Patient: sex F, age 31
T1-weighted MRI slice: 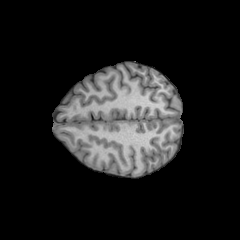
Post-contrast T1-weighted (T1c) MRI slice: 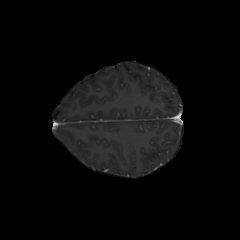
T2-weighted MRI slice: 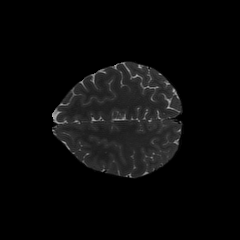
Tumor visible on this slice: no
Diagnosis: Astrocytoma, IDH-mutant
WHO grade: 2